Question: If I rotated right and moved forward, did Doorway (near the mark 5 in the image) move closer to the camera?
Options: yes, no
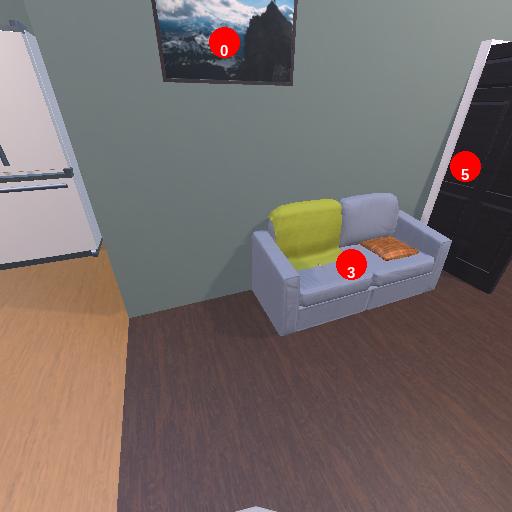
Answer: yes